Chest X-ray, PA view. Patient: 44 years old, sex M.
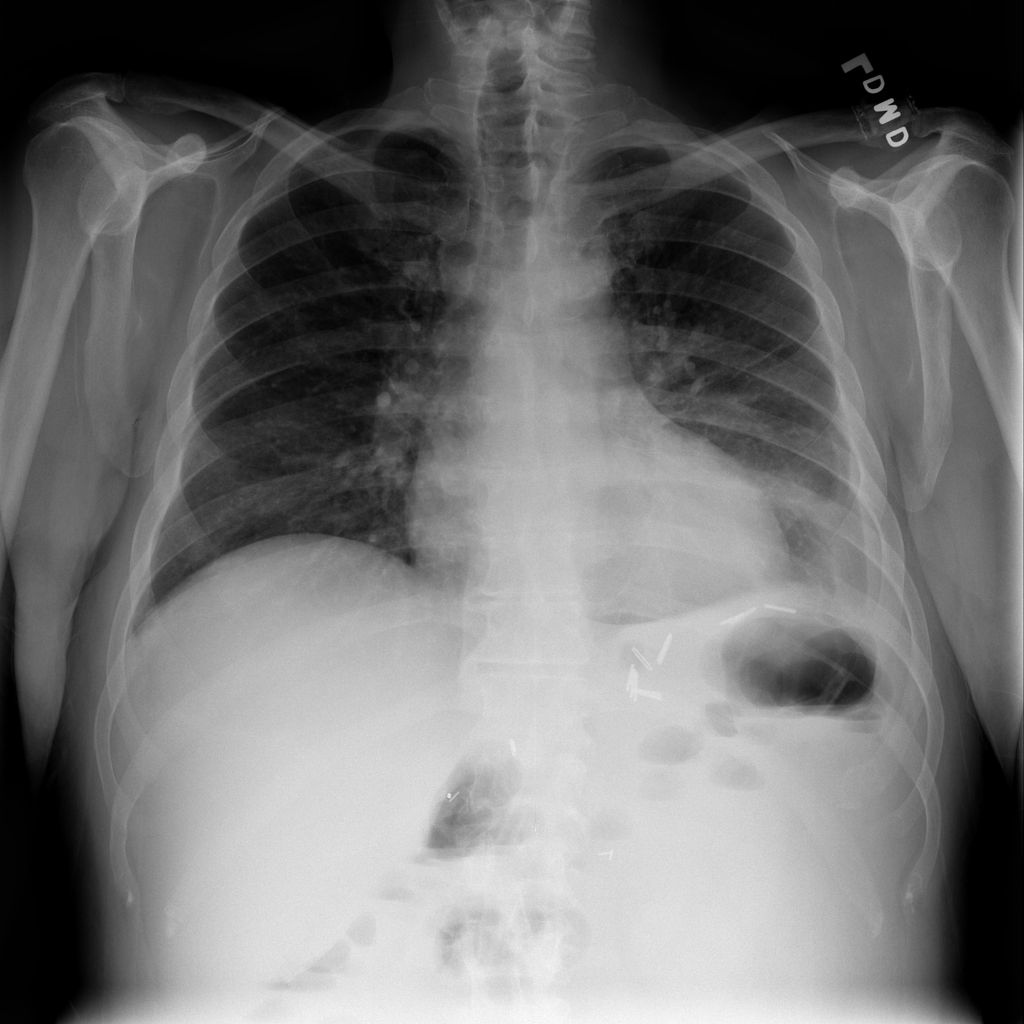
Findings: Atelectasis, Infiltration, Mass